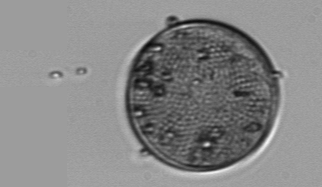
Label: Coscinodiscus